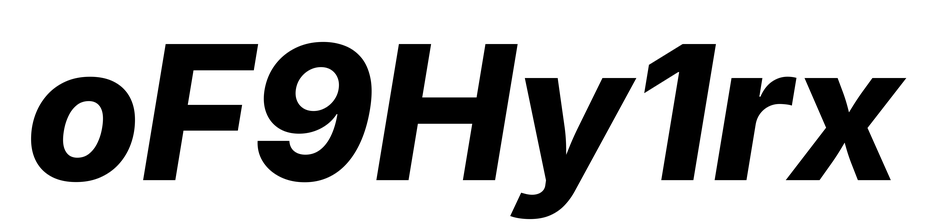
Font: Inter-Italic_ExtraBold_Italic